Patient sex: M
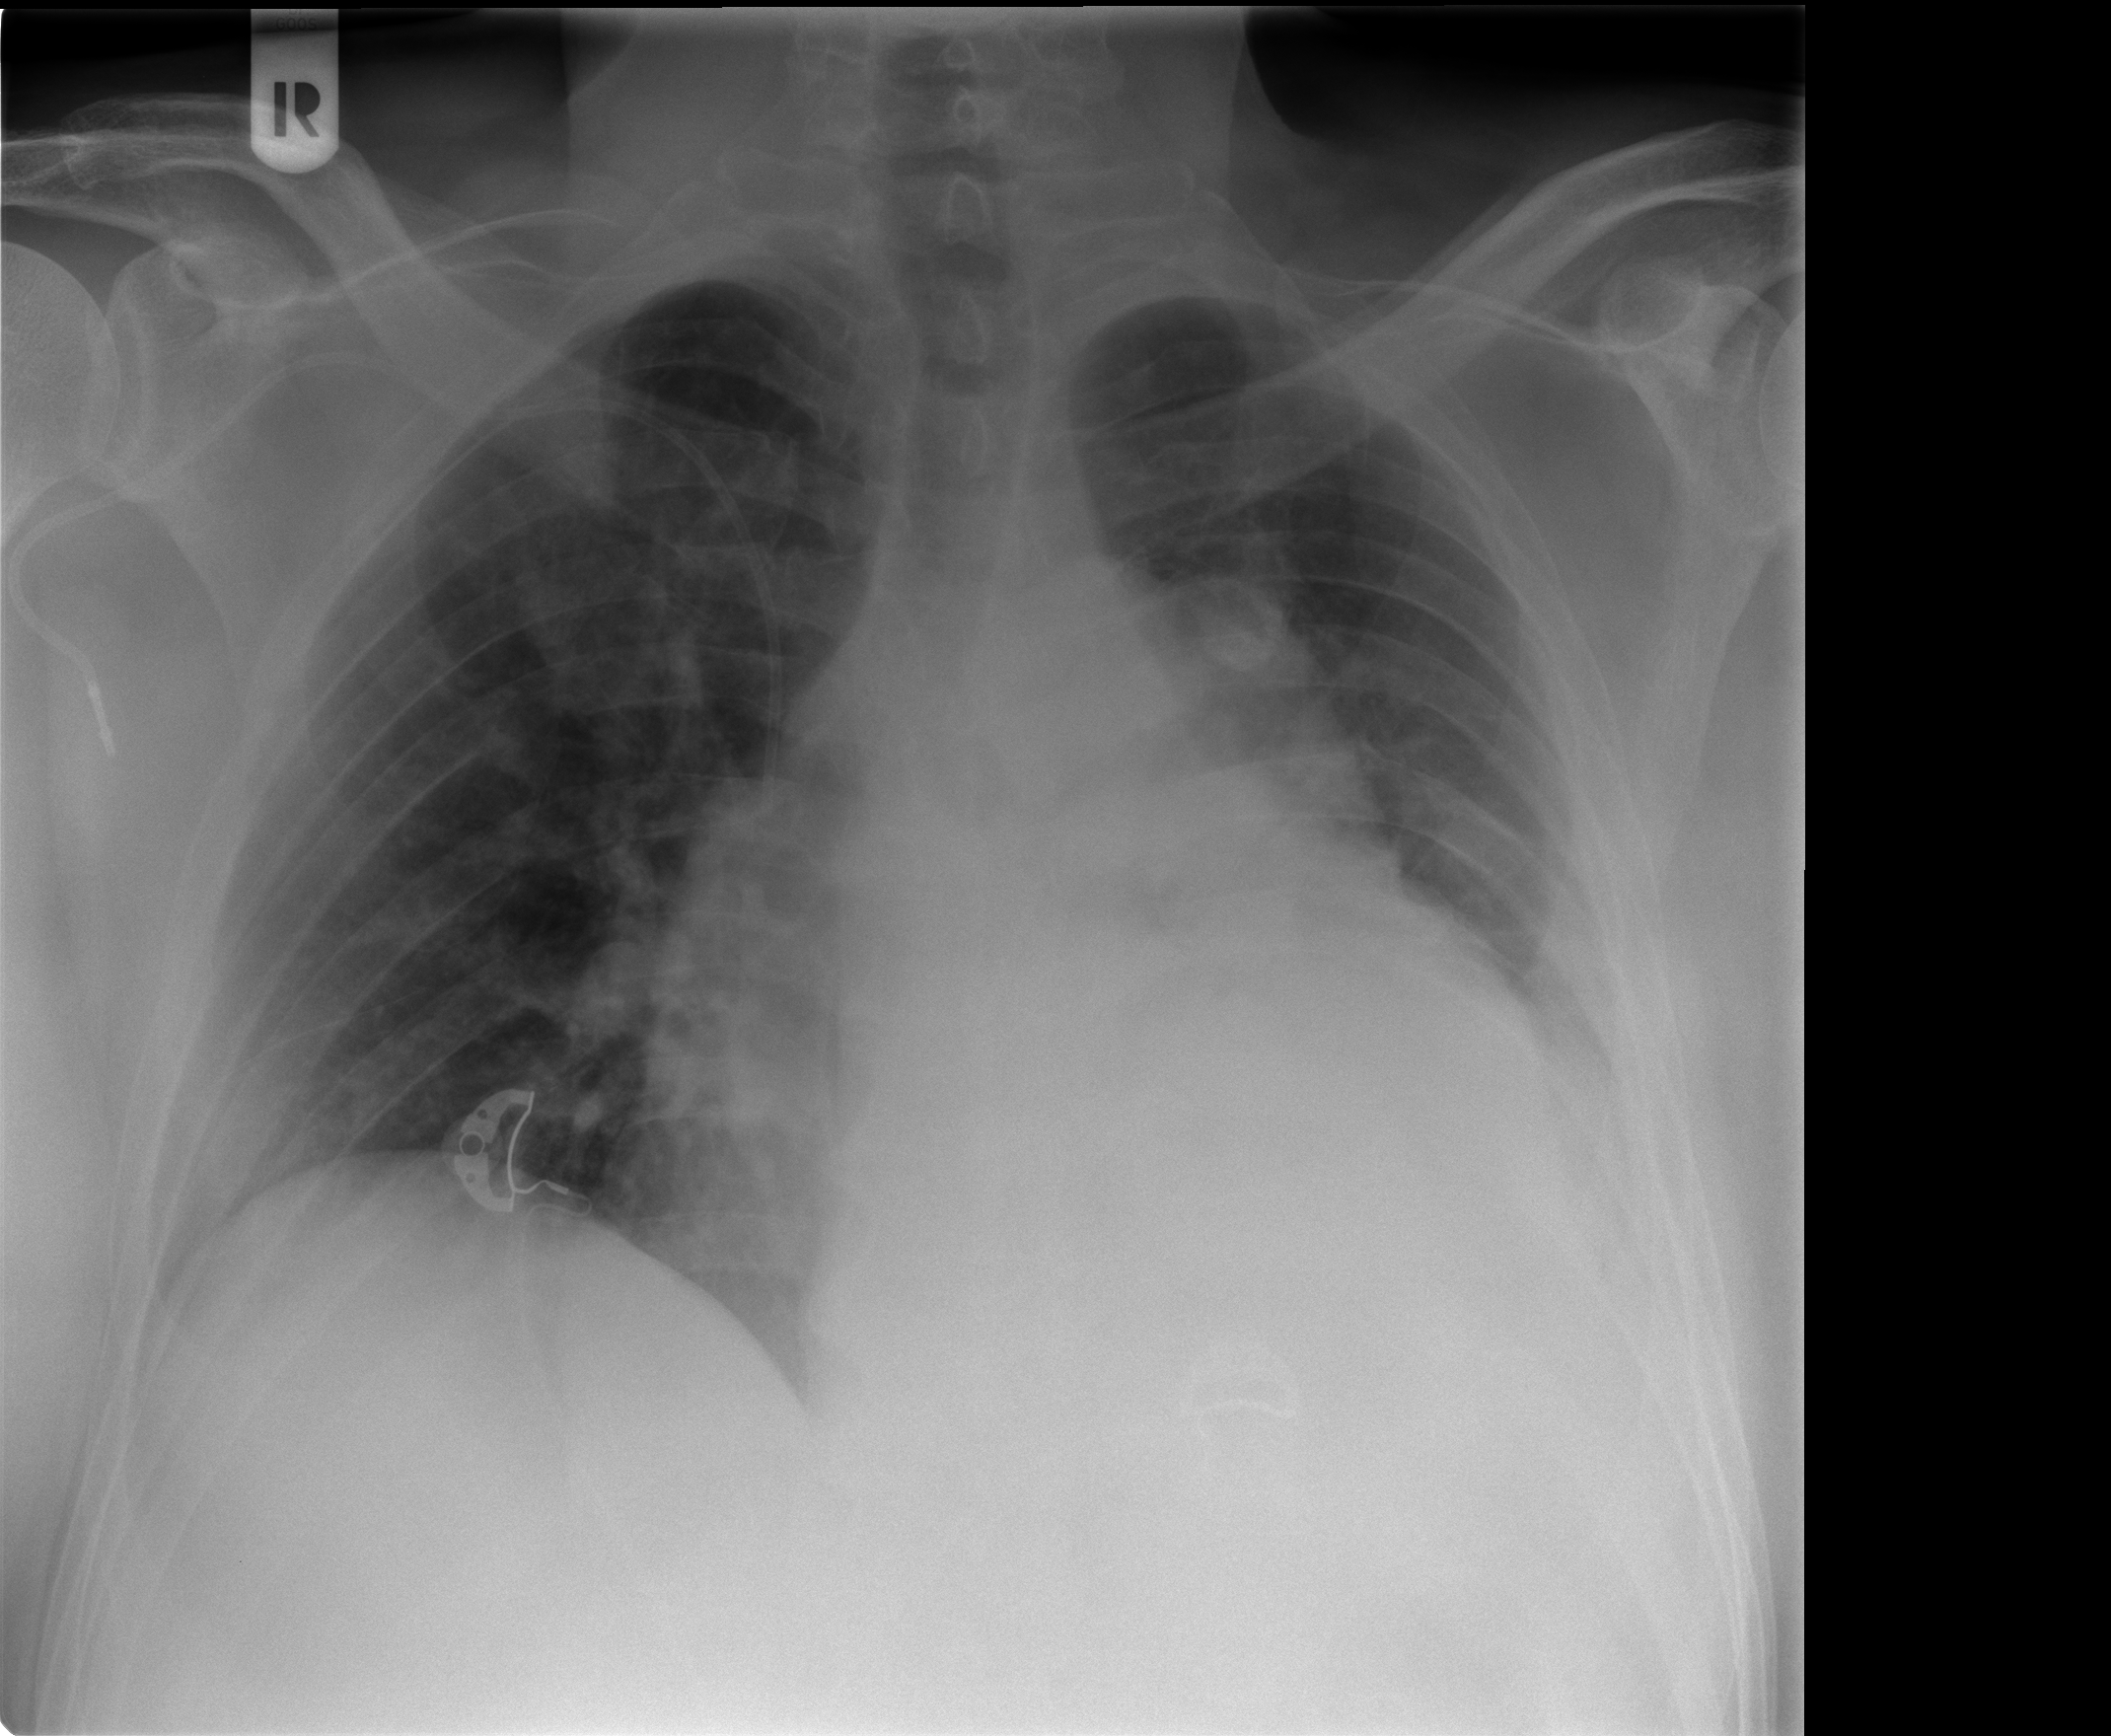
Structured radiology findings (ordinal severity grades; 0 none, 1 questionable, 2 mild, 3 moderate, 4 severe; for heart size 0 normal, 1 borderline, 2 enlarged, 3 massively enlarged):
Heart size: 2
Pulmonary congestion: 0
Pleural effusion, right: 0
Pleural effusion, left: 2
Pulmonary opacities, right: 0
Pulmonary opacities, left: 0
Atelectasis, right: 0
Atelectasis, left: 0